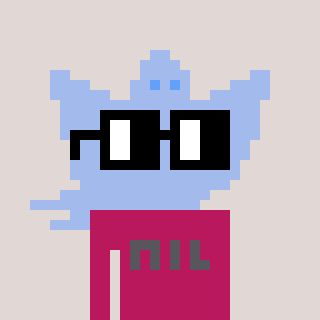
a pixel art character with square black glasses, a ghost-B-shaped head and a darkpink-colored body on a warm background